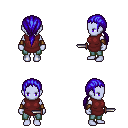
a pixel art fantasy rpg character, female body template, dark elf, purple skin, maroon tunic, teal pants, blue ponytail hairstyle, cloth bracers, dagger, four views (front, back, left, right), 2x2 character sprite sheet, small pixel art, hard edges, no anti-aliasing